Field crop: maize
Growth stage: 2
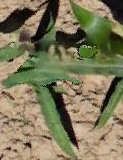
Species: maize